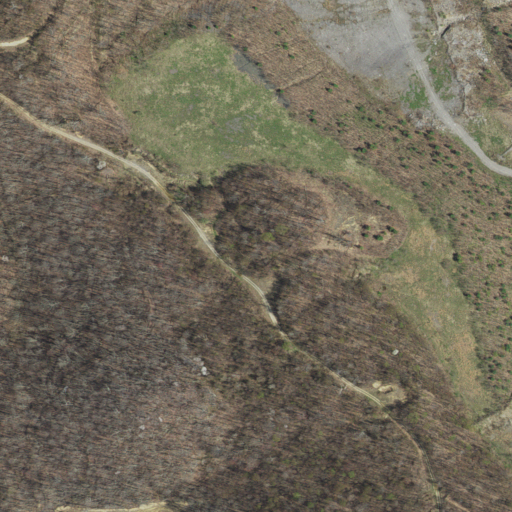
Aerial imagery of ridge(s) in Virginia named Sams Ridge containing deciduous forest, barren land, shrub, grassland, and open development